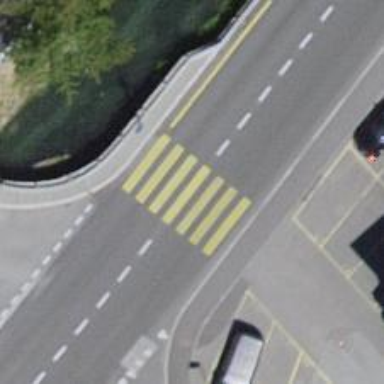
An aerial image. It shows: Marked and uncontrolled crossing on the road.